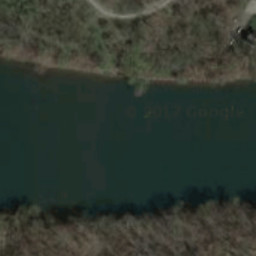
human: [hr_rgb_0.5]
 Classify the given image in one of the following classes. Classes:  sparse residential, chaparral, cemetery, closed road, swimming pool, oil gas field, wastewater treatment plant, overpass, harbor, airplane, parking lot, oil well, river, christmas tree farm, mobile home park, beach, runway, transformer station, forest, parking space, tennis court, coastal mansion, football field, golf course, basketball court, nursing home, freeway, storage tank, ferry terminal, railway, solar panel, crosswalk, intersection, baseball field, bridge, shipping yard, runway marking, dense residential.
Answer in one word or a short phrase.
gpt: river